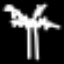
Label: palm tree